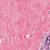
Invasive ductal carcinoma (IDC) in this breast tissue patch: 0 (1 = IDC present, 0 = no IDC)